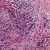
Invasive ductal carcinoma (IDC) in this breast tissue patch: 1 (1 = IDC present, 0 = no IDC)